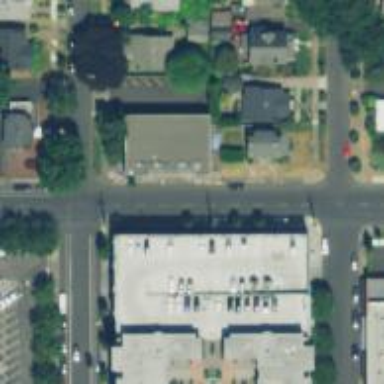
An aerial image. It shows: Clinic.